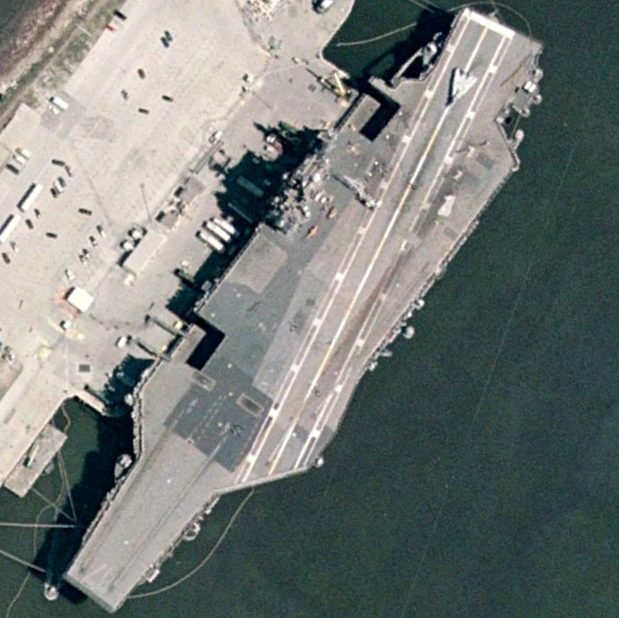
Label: aircraft_carrier